Interaction volume radius: 5 \u00c5
Interaction volume height: 35 \u00c5
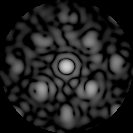
Disorder parameter: 0.4226